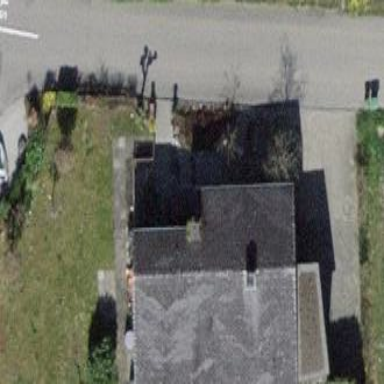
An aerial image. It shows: Simple house.